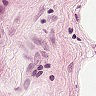
Metastatic tissue present: yes